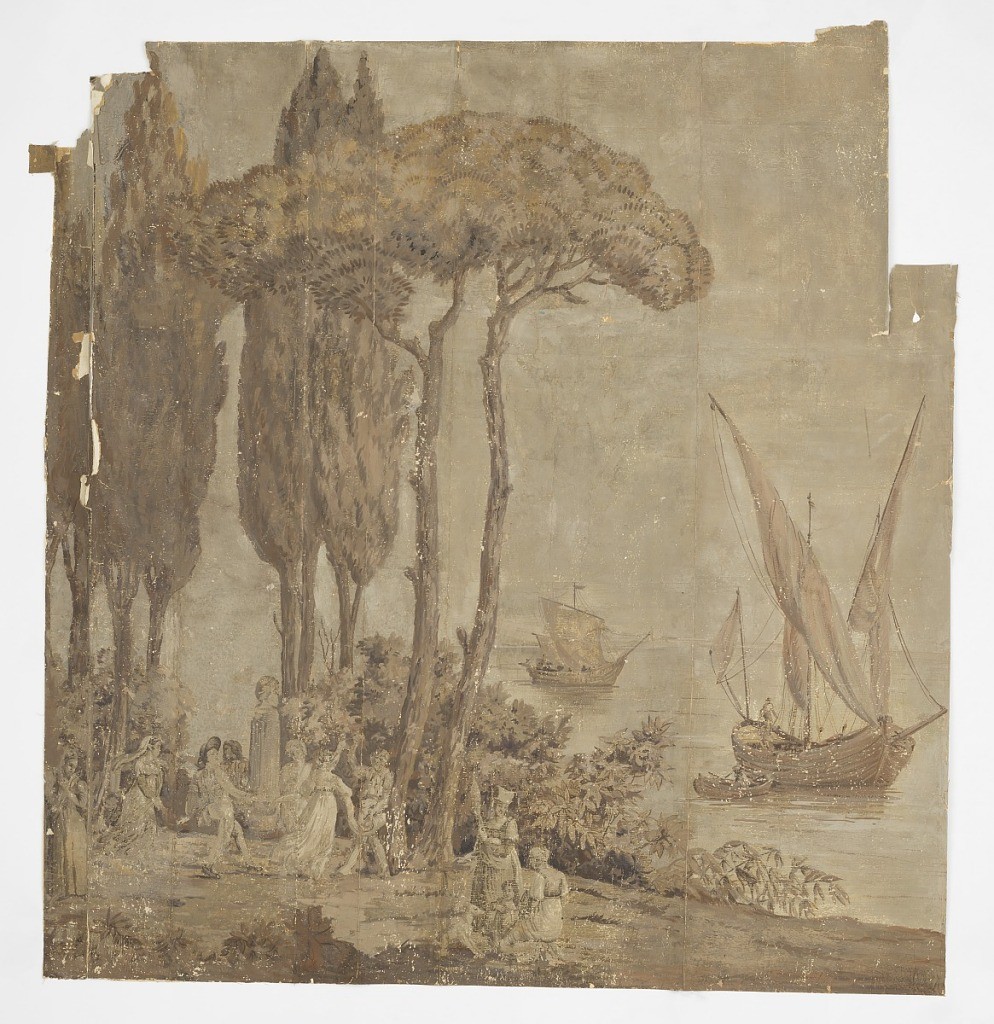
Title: "Vues d'Italie" [Bay of Naples]
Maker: Dufour et Leroy
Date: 1815–20
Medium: Block-printed
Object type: Scenic
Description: In sepia tones. Plain gray panel with no printed or painted design.